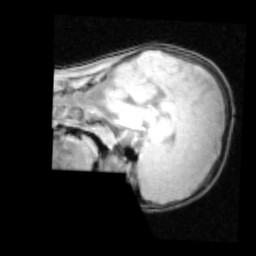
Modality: PDw
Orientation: sagittal
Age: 11
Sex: male
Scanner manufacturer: siemens
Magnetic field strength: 3 T
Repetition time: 0.25 s
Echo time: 0.00103 s